Aerial crown-view tile of a tropical tree (Barro Colorado Island, Panama), acquired 20240918:
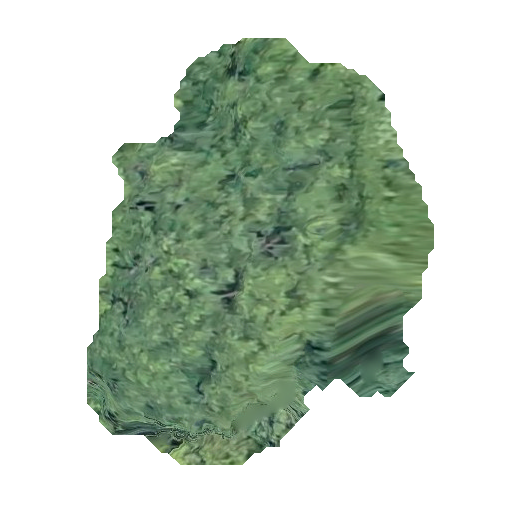
Species: Jacaranda copaia
GBIF accepted scientific name: Jacaranda copaia
Crown area: 165.681 m²